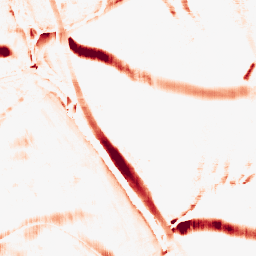
Category: morphological
Decomposition family: morphological_rect
Decomposition parameters: operation: opening
width: 10
height: 20
Upsampling method: quadratic
Upsampling parameters: scale: 8
Upsampling scale: 8